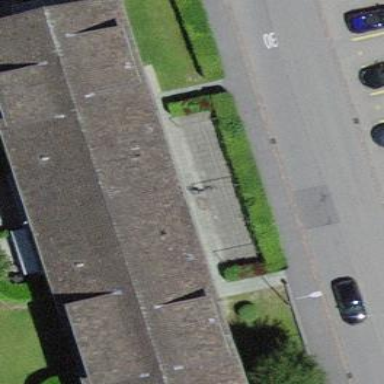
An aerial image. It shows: Gabled roof adorns the apartments building.